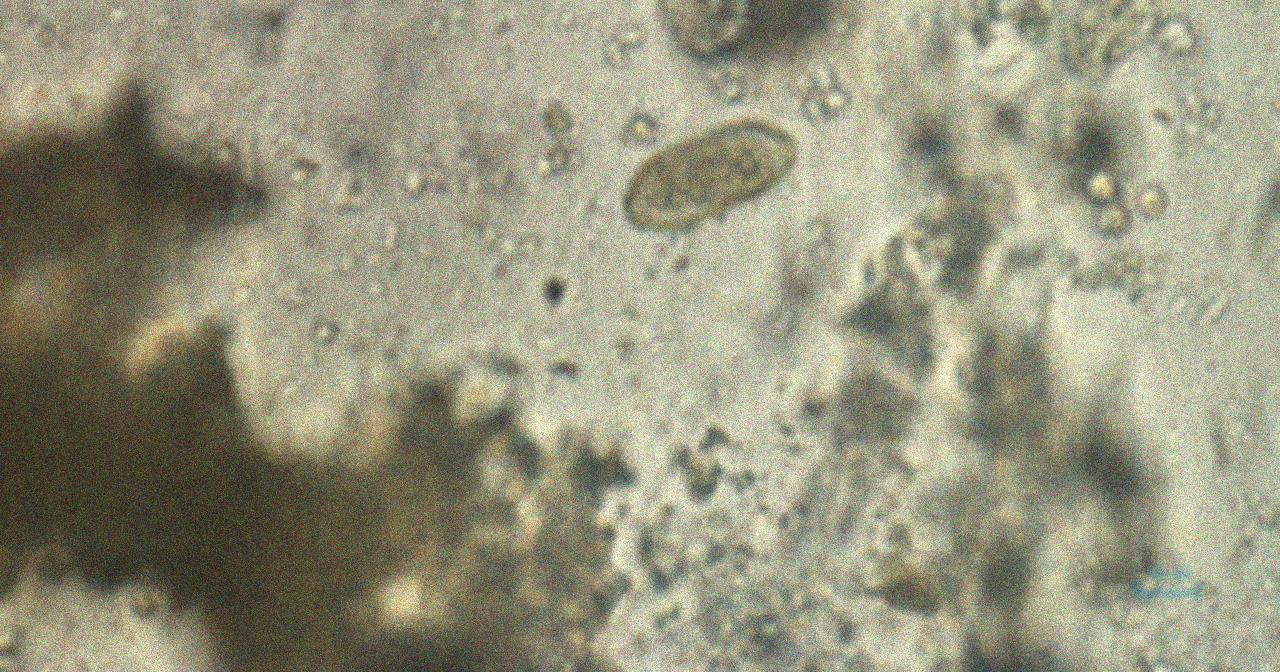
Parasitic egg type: Capillaria philippinensis